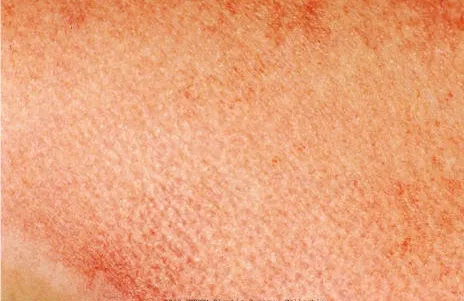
As compared to a close-up of the skin of the shoulder Note that the skin of the shoulder, which appeared more superficially burned than the hand on arrival, now has more discoloration than the skin of the hand.
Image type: medical_photograph (skin_photograph)